Question: I have two select queries in my php.
'''
$rr=mysql_query("SELECT * FROM tbl_sales_target WHERE rep = '502' AND DATE_FORMAT(date, '%Y-%m') = '2016-03'");
$r=mysql_query("SELECT SUM(tbl_sales.ton_ach/1000) AS tonSum, SUM(tbl_sales.val_ach/<PHONE>) AS valSum FROM tbl_sales INNER JOIN tbl_mas_customer on tbl_sales.customer = tbl_mas_customer.customer WHERE rep = '502' AND DATE_FORMAT(date, '%Y-%m') = '2016-03'");
'''
I want to combined each queries output in to one Json.
This is my Json output for both queries
'''
{"feed":[{"rep":"502","date":"2016-03-01","val_tar":"64.91","ton_tar":"84.59","col_tar":"69.92"}]}{"feed":[{"tonSum":"45.201940","valSum":"33.150250"}]}
'''
'''
{"feed":[{"rep":"502","date":"2016-03-01","val_tar":"64.91","ton_tar":"84.59","col_tar":"69.92","tonSum":"45.201940","valSum":"33.150250"}]}
'''
This is my script.
'''
$r=mysql_query("select sum(tbl_sales.ton_ach/1000) as tonSum, sum(tbl_sales.val_ach/<PHONE>) as valSum from tbl_sales inner join tbl_mas_customer on tbl_sales.customer = tbl_mas_customer.customer where rep = '502' and DATE_FORMAT(date, '%Y-%m') = '2016-03'");
$rr=mysql_query("select * from tbl_sales_target where rep = '502' and DATE_FORMAT(date, '%Y-%m') = '2016-03'");
$result = array();
$resultt = array();
while($row=mysql_fetch_array($rr)){
array_push($result,
array('rep'=>$row[0], 'date'=>$row[1],'val_tar'=>$row[2],'ton_tar'=>$row[3],'col_tar'=>$row[4]));}
while($row=mysql_fetch_array($r)){
array_push($resultt,
array('tonSum'=>$row[0],
'valSum'=>$row[1]));}
$json['feed']= $result;
echo json_encode($json);
$jsonn['feed']= $resultt;
echo json_encode($jsonn);
'''

'''
$r=mysql_query("SELECT tbl_sales_target.*,
SUM(tbl_sales.ton_ach/1000) AS tonSum,
SUM(tbl_sales.val_ach/<PHONE>) AS valSum
FROM tbl_sales_target
JOIN tbl_mas_customer ON tbl_mas_customer.rep = tbl_sales_target.rep
JOIN tbl_sales ON tbl_sales.customer = tbl_mas_customer.customer
WHERE tbl_sales_target.rep = '502'
AND DATE_FORMAT(date, '%Y-%m') = '2016-03'");
$result = array();
while($row=mysql_fetch_array($r)){
array_push($result,
array('rep'=>$row[0],
'date'=>$row[1],'val_tar'=>$row[2],'ton_tar'=>$row[3],'col_tar'=>$row[4],'tonSum'=>$row[5],'valSum'=>$row[6]));}
$json['feed']= $result;
echo json_encode($json);
enter code here
'''
'''
{"feed":[{"rep":"502","date":"2016-03-01","val_tar":"64.91","ton_tar":"84.59","c ol_tar":"69.92"},{"tonSum":"45.201940","valSum":"33.150250"}]}
'''
'''
{"feed":[{"rep":"502","date":"2016-03-01","val_tar":"64.91","ton_tar":"84.59","c ol_tar":"69.92","tonSum":"45.201940","valSum":"33.150250"}]}
'''
'''
private void getJsonRequest(final Button a, final Button b, final Button c) {
DateFormat df = new SimpleDateFormat("yyyy-MM");
final String systemDate = df.format(new Date());
final SQLiteHandler sqLiteHandler = new SQLiteHandler(getApplicationContext());
Cursor cr = sqLiteHandler.getData(sqLiteHandler);
cr.moveToFirst();
do {
repNo = cr.getString(0);
} while (cr.moveToNext());
cr.close();
CustomJsonObjectRequest request = new CustomJsonObjectRequest(Request.Method.POST, AppConfig.URL_REP_SUMMERY, hashMap, new Response.Listener<JSONObject>() {
@Override
public void onResponse(JSONObject response) {
try {
JSONObject jsonObject = new JSONObject(String.valueOf(response));
if (jsonObject.names().get(0).equals("feed")) {
productSummList = parseJsonResponse(response);
txtTarget.setText(productSummList.get(0).getTar_ton() + " MT");
double tar_ton = Double.parseDouble(productSummList.get(0).getTar_ton());
int intTar_ton = (int) tar_ton;
arcProgress.setMax(intTar_ton);
arcProgress.setFinishedStrokeColor(Color.GREEN);
arcProgress.setStrokeWidth(20f);
arcProgress.setBottomTextSize(35f);
arcProgress.setBottomText("Ton");
ObjectAnimator animation = ObjectAnimator.ofInt(arcProgress, "progress", 0, 30); // see this max value coming back here, we animale towards that value
animation.setDuration(1500); //in milliseconds
animation.setInterpolator(new DecelerateInterpolator());
animation.start();
a.setOnClickListener(new View.OnClickListener() {
@Override
public void onClick(View view) {
txtTarget.setText(productSummList.get(0).getTar_ton() + " MT");
arcProgress.setBottomText("Ton");
ObjectAnimator animation = ObjectAnimator.ofInt(arcProgress, "progress", 0, 30);
animation.setDuration(1500);
animation.setInterpolator(new DecelerateInterpolator());
animation.start();
}
});
b.setOnClickListener(new View.OnClickListener() {
@Override
public void onClick(View view) {
txtTarget.setText(productSummList.get(0).getTar_col() + " Mil");
arcProgress.setBottomText("Collection");
}
});
c.setOnClickListener(new View.OnClickListener() {
@Override
public void onClick(View view) {
txtTarget.setText(productSummList.get(0).getTar_val() + " Mil");
arcProgress.setBottomText("Value");
}
});
//Toast.makeText(getApplicationContext(), "System Date " + systemDate, Toast.LENGTH_SHORT).show();
//Toast.makeText(getApplicationContext(), "Database Date " + productSummList.get(0).getTar_ton(), Toast.LENGTH_SHORT).show();
//Log.d("Database Date ", productSummList.toString());
} else {
Toast.makeText(getApplicationContext(), "No Data Available", Toast.LENGTH_SHORT).show();
}
} catch (JSONException e) {
e.printStackTrace();
}
productSummList = parseJsonResponse(response);
}
}, new Response.ErrorListener() {
@Override
public void onErrorResponse(VolleyError error) {
}
}) {
protected Map<String, String> getParams() throws AuthFailureError {
hashMap = new HashMap<String, String>();
hashMap.put("rep_no", repNo);
hashMap.put("systemDate", systemDate);
return hashMap;
}
};
requestQueue.add(request);
}
private ArrayList<ProductSummery> parseJsonResponse(JSONObject response) {
ArrayList<ProductSummery> productSumList = new ArrayList<>();
if (response != null || response.length() > 0) {
try {
JSONArray arrayProduct = response.getJSONArray(KEY_FEED_NAME);
for (int i = 0; i < arrayProduct.length(); i++) {
JSONObject currentObject = arrayProduct.getJSONObject(i);
String repName = currentObject.getString(KEY_REP_ID);
String date = currentObject.getString(KEY_DATE);
String valTar = currentObject.getString(KEY_VALUE_TARGET);
String tonTar = currentObject.getString(KEY_TON_TARGET);
String colTar = currentObject.getString(KEY_COL_TARGET);
ProductSummery productSummery = new ProductSummery();
productSummery.setRepNo(repName);
productSummery.setDate(date);
productSummery.setTar_val(valTar);
productSummery.setTar_ton(tonTar);
productSummery.setTar_col(colTar);
productSumList.add(productSummery);
}
//Toast.makeText(getApplicationContext(), productSumList.toString(), Toast.LENGTH_LONG).show();
} catch (JSONException e) {
e.printStackTrace();
}
}
return productSumList;
}
'''
'''
<?php
error_reporting(-1);
require_once 'include/Config.php';
$con = mysqli_connect(DB_HOST, DB_USER, DB_PASSWORD) or die("connection failed");
mysqli_select_db($con,DB_DATABASE) or die("db selection failed");
$r=mysqli_query($con,"SELECT tbl_sales_target.*,
SUM(tbl_sales.ton_ach/1000) AS tonSum,
SUM(tbl_sales.val_ach/<PHONE>) AS valSum
FROM tbl_sales_target
JOIN tbl_mas_customer ON tbl_mas_customer.rep = tbl_sales_target.rep
JOIN tbl_sales ON tbl_sales.customer = tbl_mas_customer.customer
WHERE tbl_sales_target.rep = '502'
AND DATE_FORMAT(date, '%Y-%m') = '2016-03'");
$result = array();
while($row=mysqli_fetch_array($r)){
array_push($result,array('rep'=>$row[0],'date'=>$row[1],'val_tar'=>$row[2],'ton_tar'=>$row[3],'col_tar'=>$row[4],'tonSum'=>$row[5],'valSum'=>$row[6]));}
$json['feed']= $result;
echo json_encode($json);
mysqli_close($con);
?>
'''
'''
Warning: mysqli_fetch_array() expects parameter 1 to be mysqli_result, boolean given in C:\xampp\htdocs\ceat_sap\rep_summery_test.php on line 32
{"feed":[]}
'''
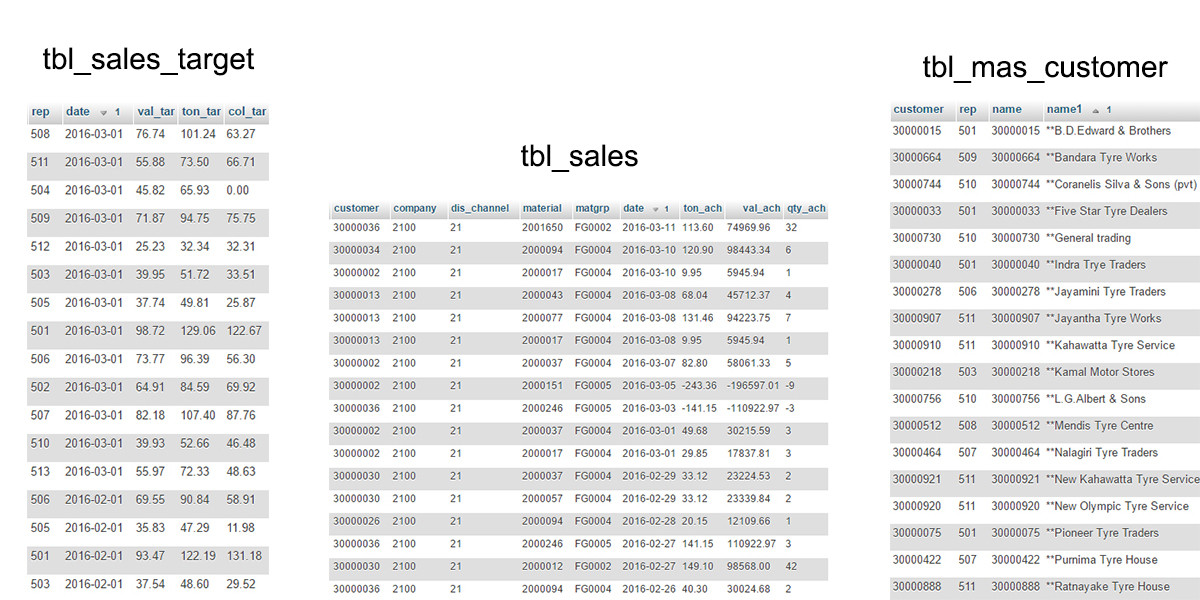
Answer: This should fix it i think
'''
$feed = array("feed" => array_merge($result, $resultt));
echo json_encode($feed);
'''
see: <URL>
Another way would be to simply merge the 2 queries into 1.
'''
SELECT tbl_sales_target.*,
SUM(tbl_sales.ton_ach/1000) AS tonSum,
SUM(tbl_sales.val_ach/<PHONE>) AS valSum
FROM tbl_sales_target
JOIN tbl_mas_customer ON tbl_mas_customer.rep = tbl_sales_target.rep
JOIN tbl_sales ON tbl_sales.customer = tbl_mas_customer.customer
WHERE tbl_sales_target.rep = '502'
AND DATE_FORMAT(tbl_sales.date, '%Y-%m') = '2016-03'
AND DATE_FORMAT(tbl_sales_target.date, '%Y-%m') = '2016-03'
'''